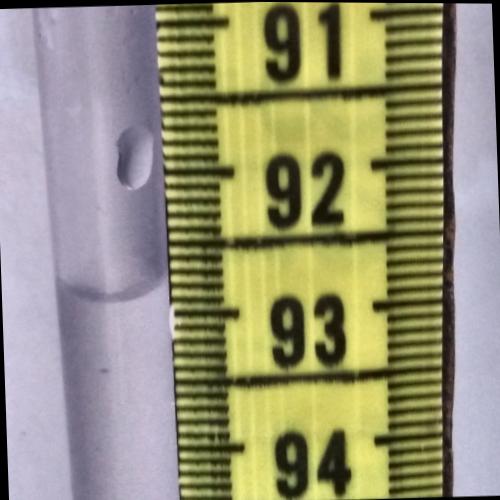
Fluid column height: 92.9 cm